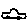
Label: car